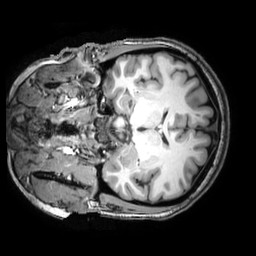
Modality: T1w
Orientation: coronal
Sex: female
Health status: ill
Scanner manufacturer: philips
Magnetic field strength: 3 T
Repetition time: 0.008234 s
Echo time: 0.003771 s